九年级 · 解析几何
如图, 马大爷在屋侧的菜地上搭建一抛物线型蔬菜大棚, 其中一端固定在离地面 1.2 米的墙体 $A$ 处, 另一端固定在离墙体 6 米的地面上 $B$ 点处, 现以地面和墙体为 $x$ 轴和 $y$ 轴建立坐标系, 已知大棚的高度 $y$ （米）与地面水平距离 $x$ （米）之间的关系式可以用 $y=-\frac{1}{5} x^{2}+b x+c$ 表示,

结合信息请回答:

(1) 直接写出 $b, c$ 的值.

（2）求大棚的最高点到地面的距离.

（3）马大爷现库存 7 米钢材, 准备在抛物线上点 $C$ （不与 $A, B$ 重合）处, 安装一直角形钢架 $E C D$ 对大棚进行加固 (点 $D, E$ 分别在 $x$ 轴、 $y$ 轴上, 且 $C E / / x$ 轴, $C D / / y$ 轴),就如何选取点 $C$ 的问题，小明说: “点 $C$ 取在抛物线的顶点处, 库存钢材才够用”, 小慧说: “点 $C$ 在抛物线位置, 库存钢材都够用”, 请问谁的说法正确？说明理由.

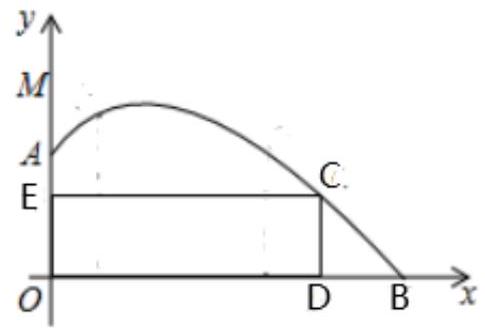
答案:  (1) $b=1, c=1.2$; （2）大棚的最高点到地面的距离为 2.45 米；（3）小明说法不正确,小慧说法正确, 理由见详解.

解析: (1) 由题意易得点 $A(0,1.2), B(6,0)$, 然后把它们代入二次函数解析式进行求解即可;

（2）由（1）可得二次函数解析式为: $y=-\frac{1}{5} x^{2}+x+1.2$, 则有 $y=-\frac{1}{5} x^{2}+x+1.2=-\frac{1}{5}\left(x-\frac{5}{2}\right)^{2}+2.45$, 进而问题可求解；

（3）由题意可设点 $C\left(a,-\frac{1}{5} a^{2}+a+1.2\right)$, 则有 $C E=a, C D=-\frac{1}{5} a^{2}+a+1.2$, 求出 $C E+C D$ 的最大值, 可以判断出 $7>C E+C D$, 则问题可求解.

【详解】解：（1）由题意得: 点 $A(0,1.2), B(6,0)$, 代入 $y=-\frac{1}{5} x^{2}+b x+c$ 可得:

$\left\{\begin{array}{c}-\frac{1}{5} \times 36+6 b+c=0 \\ c=1.2\end{array}\right.$, 解得: $\left\{\begin{array}{c}b=1 \\ c=1.2\end{array}\right.$;

（2）由（1）可得二次函数解析式为: $y=-\frac{1}{5} x^{2}+x+1.2$,

$\therefore y=-\frac{1}{5} x^{2}+x+1.2=-\frac{1}{5}\left(x-\frac{5}{2}\right)^{2}+2.45$,

$\therefore$ 当 $x=\frac{5}{2}$ 时, $y$ 取最大, 最大值为 2.45 ,

$\therefore$ 大棚的最高点到地面的距离为 2.45 米;

（3）小慧说法正确, 理由如下:

由题意可设点 $C\left(a,-\frac{1}{5} a^{2}+a+1.2\right)$,

$\because C E / / x$ 轴, $C D / / y$ 轴,
$\therefore C E=a, C D=-\frac{1}{5} a^{2}+a+1.2$,

$\therefore C E+C D=-\frac{1}{5} a^{2}+2 a+1.2=-\frac{1}{5}(a-5)^{2}+6.2$

$\therefore C E+C D$ 的最大值为 6.2 ,

$\therefore 7>C E+C D$,

$\therefore$ 点 $C$ 在抛物线位置, 库存钢材都够用,

$\therefore$ 小明说法不正确, 小慧说法正确.

【点睛】本题主要考查二次函数的应用, 熟练掌握二次函数的应用是解题的关键.